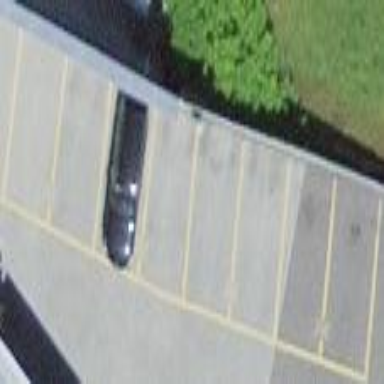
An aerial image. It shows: Parking available on the street side.